Question: I want to use <URL> in my code, but when I copy and pasted the css none of the animation works, I inspected the css using Chrome and all the animation are crossed out, any idea?
'''
.loading > div > .c4 {
top: auto;
bottom: 10px;
transform-origin: 20px -4px;
animation: spin-d 2s infinite cubic-bezier(0.5, 0, 0.5, 1);
}
'''

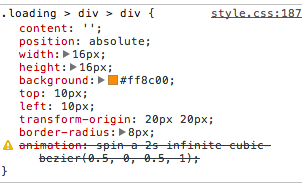
Answer: Chrome and Safari, you have to use '-webkit-animation'. For Firefox you have to use '-moz-animation'. For Opera you need '-o-animation'. See the <URL> in MDN.
Codepen apparently detects the browser version and rewrites the CSS accordingly.